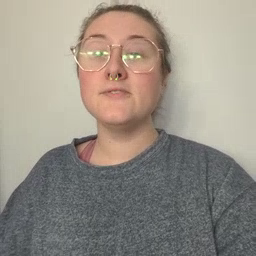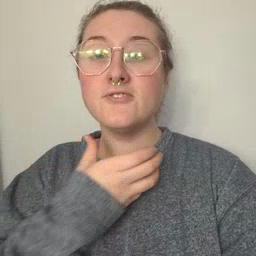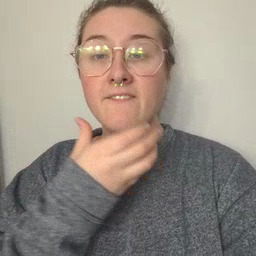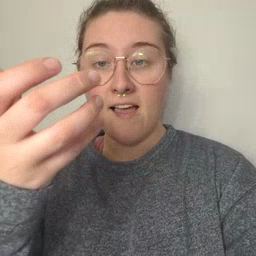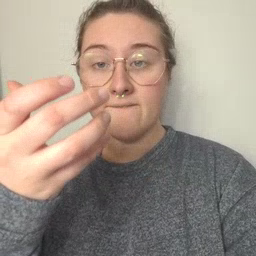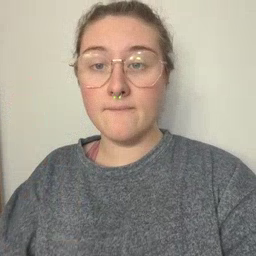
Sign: giraffe